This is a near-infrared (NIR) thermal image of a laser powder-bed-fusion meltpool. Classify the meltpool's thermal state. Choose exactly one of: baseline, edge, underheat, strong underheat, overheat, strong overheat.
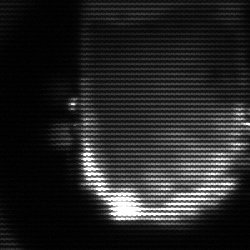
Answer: baseline